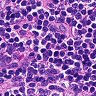
Metastatic tissue present: no